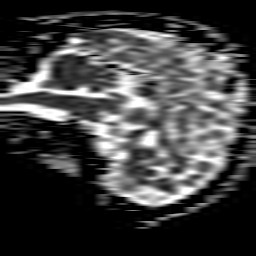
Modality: ADC
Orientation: sagittal
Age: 55
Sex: male
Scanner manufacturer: philips
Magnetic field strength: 1.5 T
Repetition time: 3.684 s
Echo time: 0.09411 s